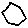
Label: hexagon